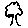
Label: tree